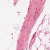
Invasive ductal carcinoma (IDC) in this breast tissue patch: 0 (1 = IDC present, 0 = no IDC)